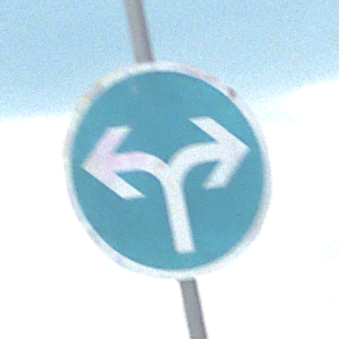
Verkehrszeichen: VorgeschriebeneFahrtrichtungRechtsOderLinks
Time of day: MorningAfternoon
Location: Outdoor (Nature)
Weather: PartlyCloudy
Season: NotSpecified
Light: Natural